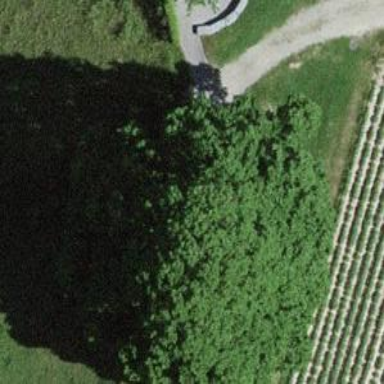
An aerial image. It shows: Landmark tree with broadleaved leaves.